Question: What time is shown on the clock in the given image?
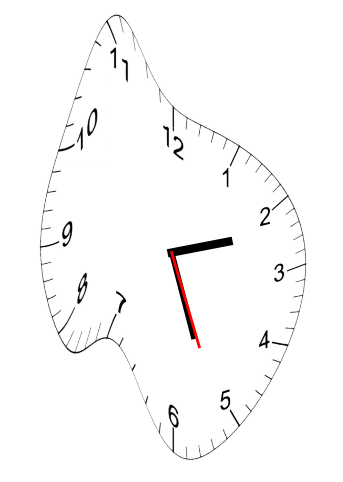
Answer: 02:26:26